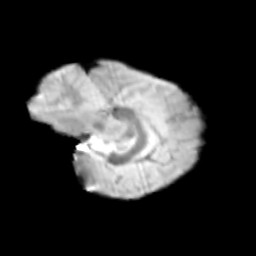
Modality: T2w
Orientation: sagittal
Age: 12
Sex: female
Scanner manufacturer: siemens
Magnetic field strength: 3 T
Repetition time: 3.8 s
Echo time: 0.07 s